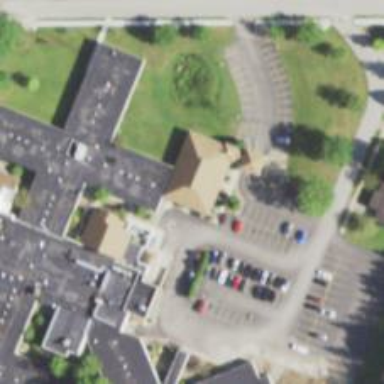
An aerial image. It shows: Healthcare clinic is depicted in the image.